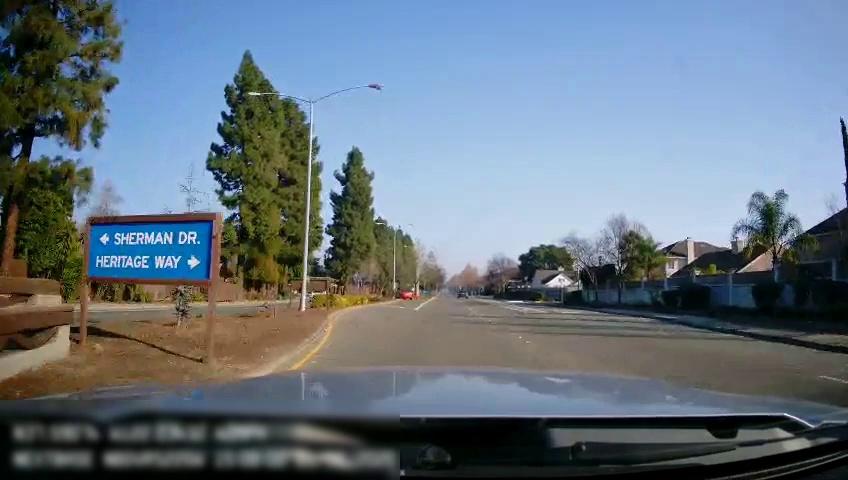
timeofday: Day
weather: Sunny
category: Drivable Space
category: Drivable Space
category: Vehicles | SUV
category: Vehicles | Car
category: Lanes | Current Lane
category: Lanes | Alternate Lane
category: Lanes | Alternate Lane
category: Traffic | Signs